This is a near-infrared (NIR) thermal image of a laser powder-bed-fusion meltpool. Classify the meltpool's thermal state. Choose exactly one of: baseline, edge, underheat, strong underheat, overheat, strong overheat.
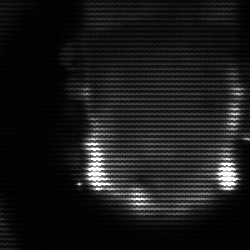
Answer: baseline